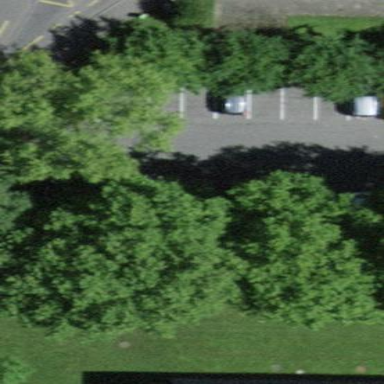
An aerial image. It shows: Parking area with surface.